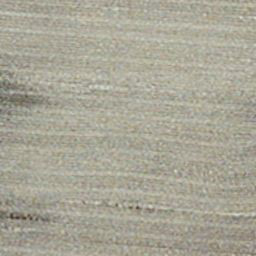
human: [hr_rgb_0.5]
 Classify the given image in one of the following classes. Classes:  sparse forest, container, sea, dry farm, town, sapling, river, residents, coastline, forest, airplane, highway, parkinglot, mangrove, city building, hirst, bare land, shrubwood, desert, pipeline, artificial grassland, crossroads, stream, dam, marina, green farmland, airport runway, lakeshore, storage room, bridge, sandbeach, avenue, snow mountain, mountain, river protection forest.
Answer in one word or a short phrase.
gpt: dry farm